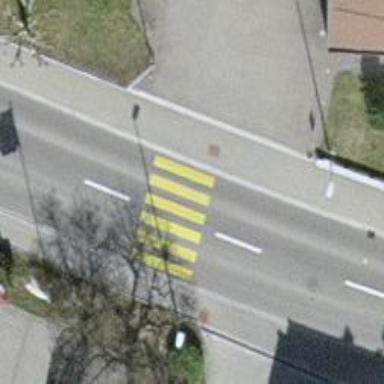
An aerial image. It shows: Secondary road with asphalt surface and sidewalks on both sides.